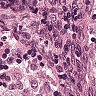
Metastatic tissue present: no